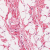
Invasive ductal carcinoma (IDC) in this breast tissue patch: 0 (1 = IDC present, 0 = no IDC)